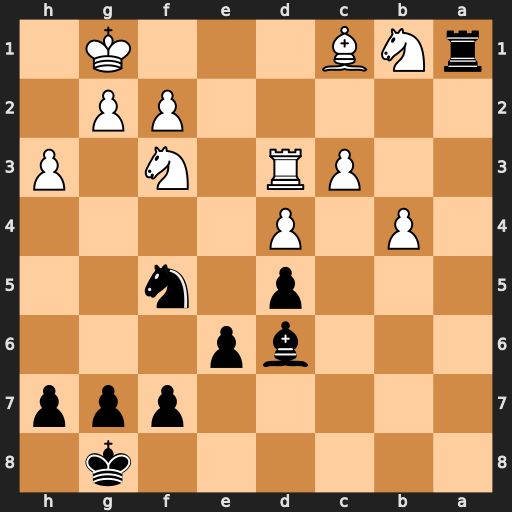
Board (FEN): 6k1/5ppp/3bp3/3p1n2/1P1P4/2PR1N1P/5PP1/rNB3K1
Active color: b
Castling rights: -
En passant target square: -
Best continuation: Rxb1 Rd1 Bf4